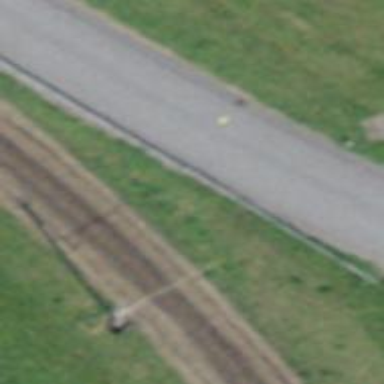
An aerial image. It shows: Guard rail.